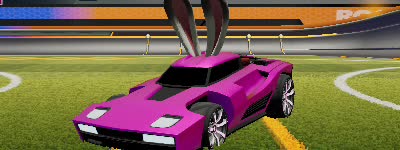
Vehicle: breakout